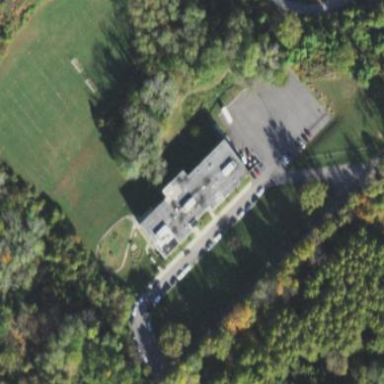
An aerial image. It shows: School building.